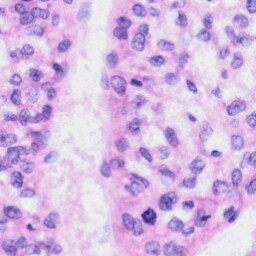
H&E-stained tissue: Liver